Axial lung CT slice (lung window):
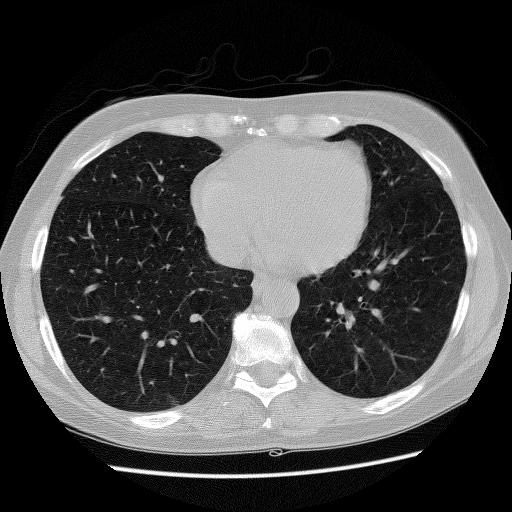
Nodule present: no